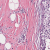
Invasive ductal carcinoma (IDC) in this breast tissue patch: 0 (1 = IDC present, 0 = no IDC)